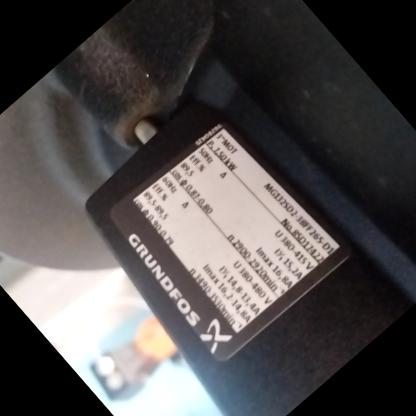
Klasa: tabliczka-znamionowa